Question: Sorry I couldn't make the title more clear, so here is my problem : I'm using a source code from this project ( <URL> and have a really weird problem.
When I use the code without doing any modification, it works without any problem, I can run the program on my android device.
But when I add this code in my own program (and adapt everything), I have this error message :
Given the fact that I have modified my Manifest with this, I don't have a clue what's wrong:
> > '''
< uses-sdk
android:minSdkVersion="9"
android:targetSdkVersion="15" />
'''
I have read similar posts but nothing worked so far, and I'm really upset by the fact that the original program works perfectly, and trouble starts with my own version.
Thanks in advance if you have any idea !
See you
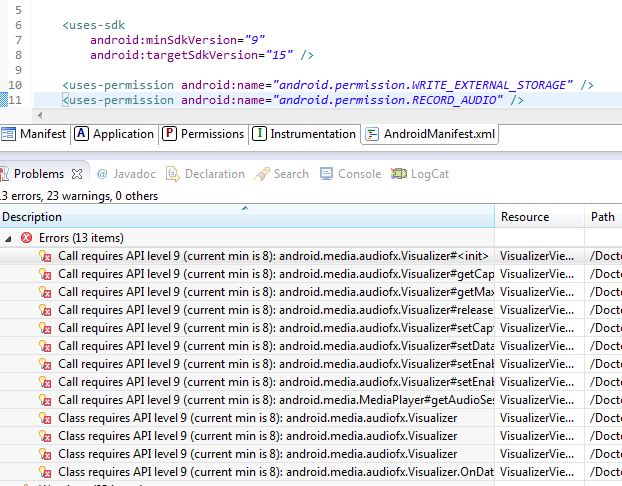
Answer: I think that maybe you should Clean your project and then try back again. Sometimes Eclipse does such silly things even everything is ok.